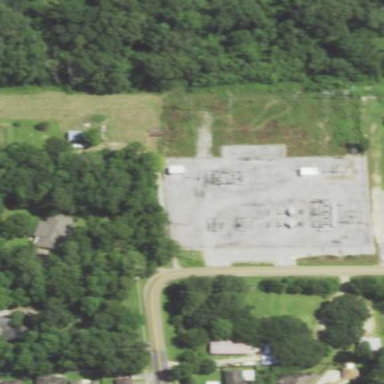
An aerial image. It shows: Outdoor power substation surrounded by fence. The substation operates at the distribution level.